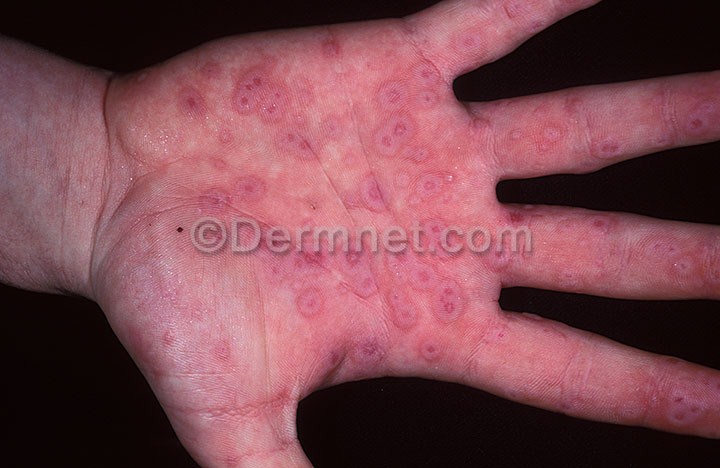
Disease: Vasculitis Photos